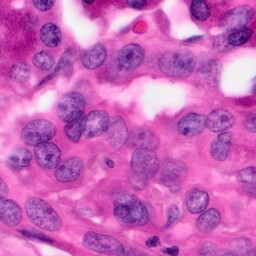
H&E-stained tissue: Pancreatic